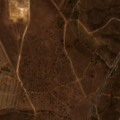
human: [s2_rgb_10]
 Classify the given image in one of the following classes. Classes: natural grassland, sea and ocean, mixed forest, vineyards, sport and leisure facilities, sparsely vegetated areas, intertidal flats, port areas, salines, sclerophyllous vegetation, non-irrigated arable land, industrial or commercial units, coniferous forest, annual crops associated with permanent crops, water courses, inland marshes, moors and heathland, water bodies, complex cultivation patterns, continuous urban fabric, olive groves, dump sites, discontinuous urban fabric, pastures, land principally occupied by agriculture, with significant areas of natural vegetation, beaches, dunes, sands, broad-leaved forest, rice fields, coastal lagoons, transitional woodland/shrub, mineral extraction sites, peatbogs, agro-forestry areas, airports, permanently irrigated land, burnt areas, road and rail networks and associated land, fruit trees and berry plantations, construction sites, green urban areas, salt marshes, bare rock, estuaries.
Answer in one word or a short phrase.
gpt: non-irrigated arable land, pastures, agro-forestry areas, natural grassland, transitional woodland/shrub